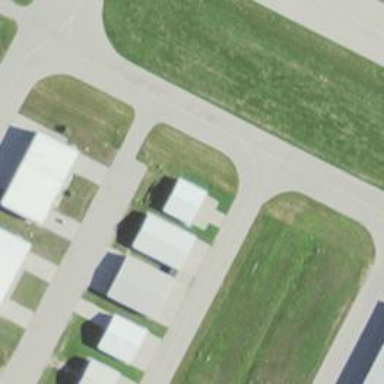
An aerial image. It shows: View of taxiway at the airport.